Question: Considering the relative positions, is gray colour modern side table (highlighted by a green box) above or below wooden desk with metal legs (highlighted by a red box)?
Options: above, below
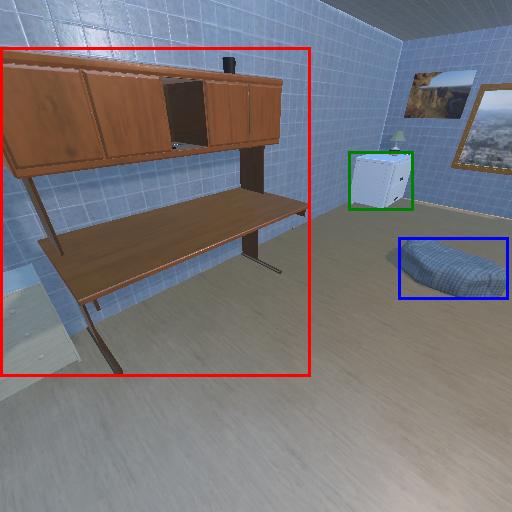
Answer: above